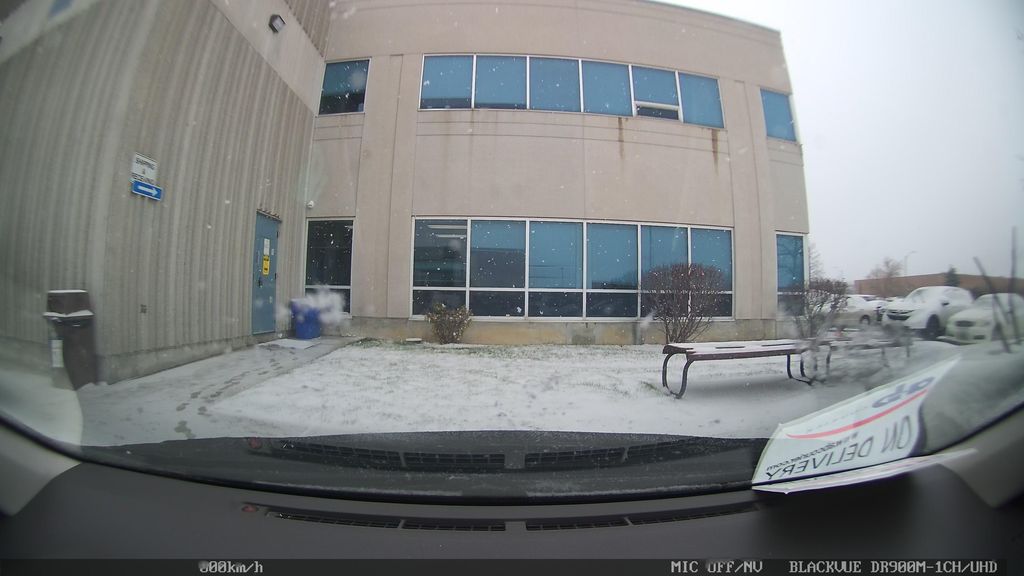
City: toronto